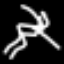
Label: squiggle